Interaction volume radius: 5 \u00c5
Interaction volume height: 30 \u00c5
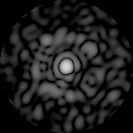
Disorder parameter: 0.8221